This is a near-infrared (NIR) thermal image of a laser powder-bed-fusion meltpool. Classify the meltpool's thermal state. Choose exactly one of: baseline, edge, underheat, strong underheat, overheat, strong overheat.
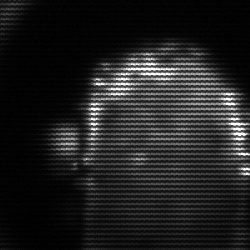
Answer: baseline